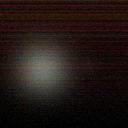
Screen state: off